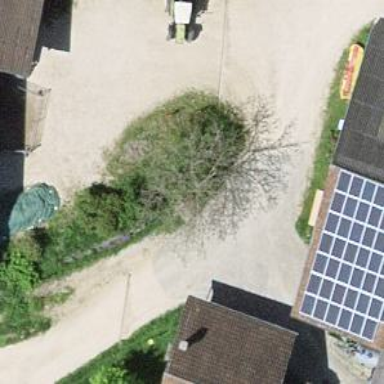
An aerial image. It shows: Farm shop.